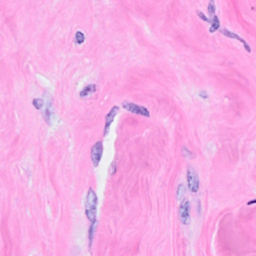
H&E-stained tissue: Breast